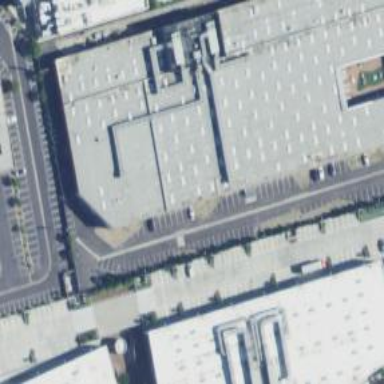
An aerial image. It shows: Commercial building.